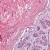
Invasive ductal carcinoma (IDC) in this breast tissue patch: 1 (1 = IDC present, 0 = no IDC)